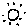
Label: sun